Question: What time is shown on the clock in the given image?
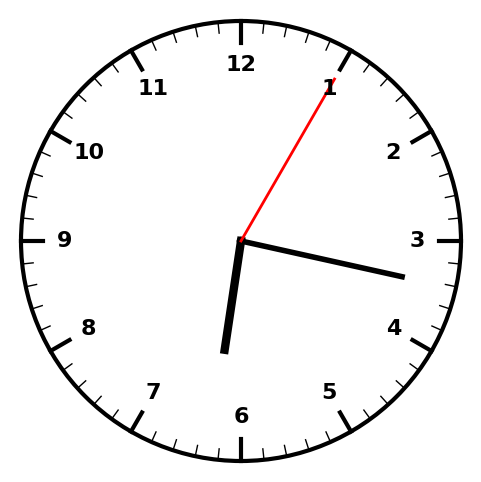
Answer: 06:17:05